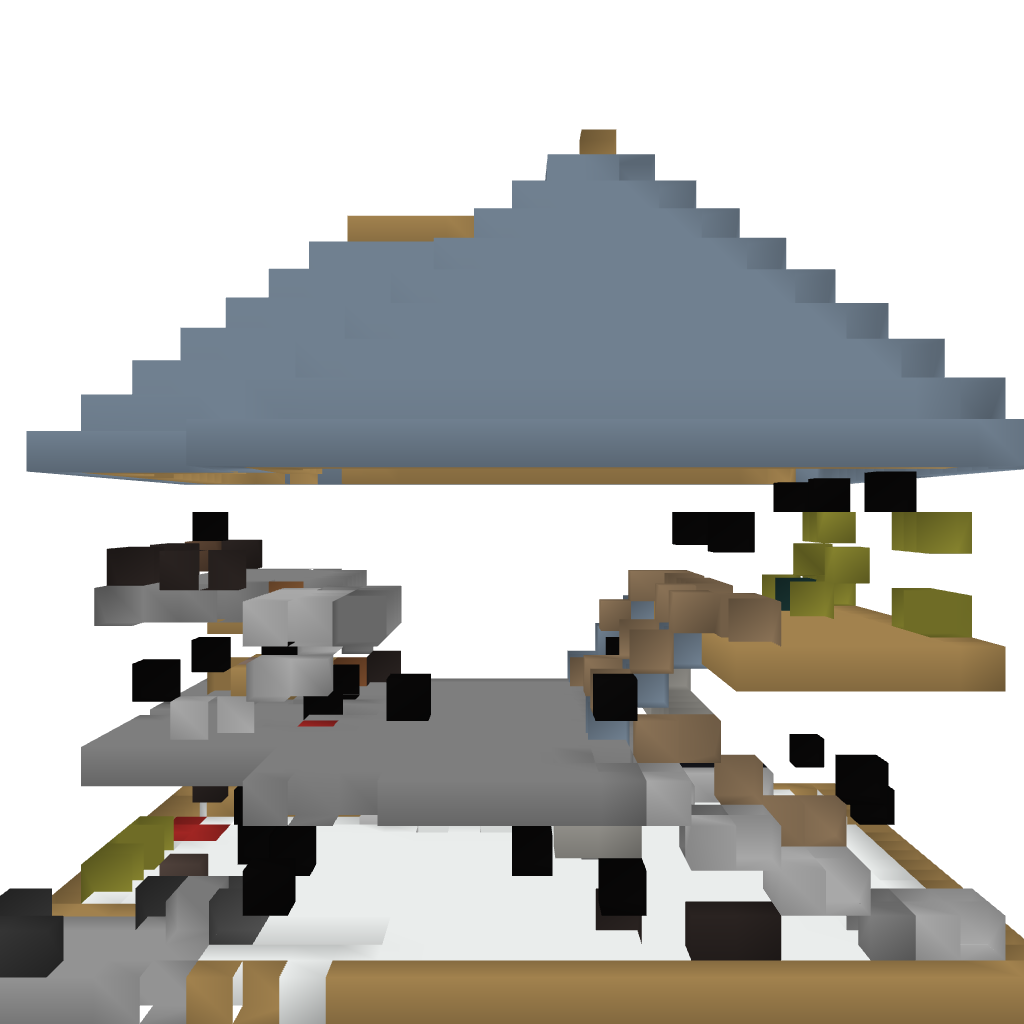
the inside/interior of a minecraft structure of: Medium sized house